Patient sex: M
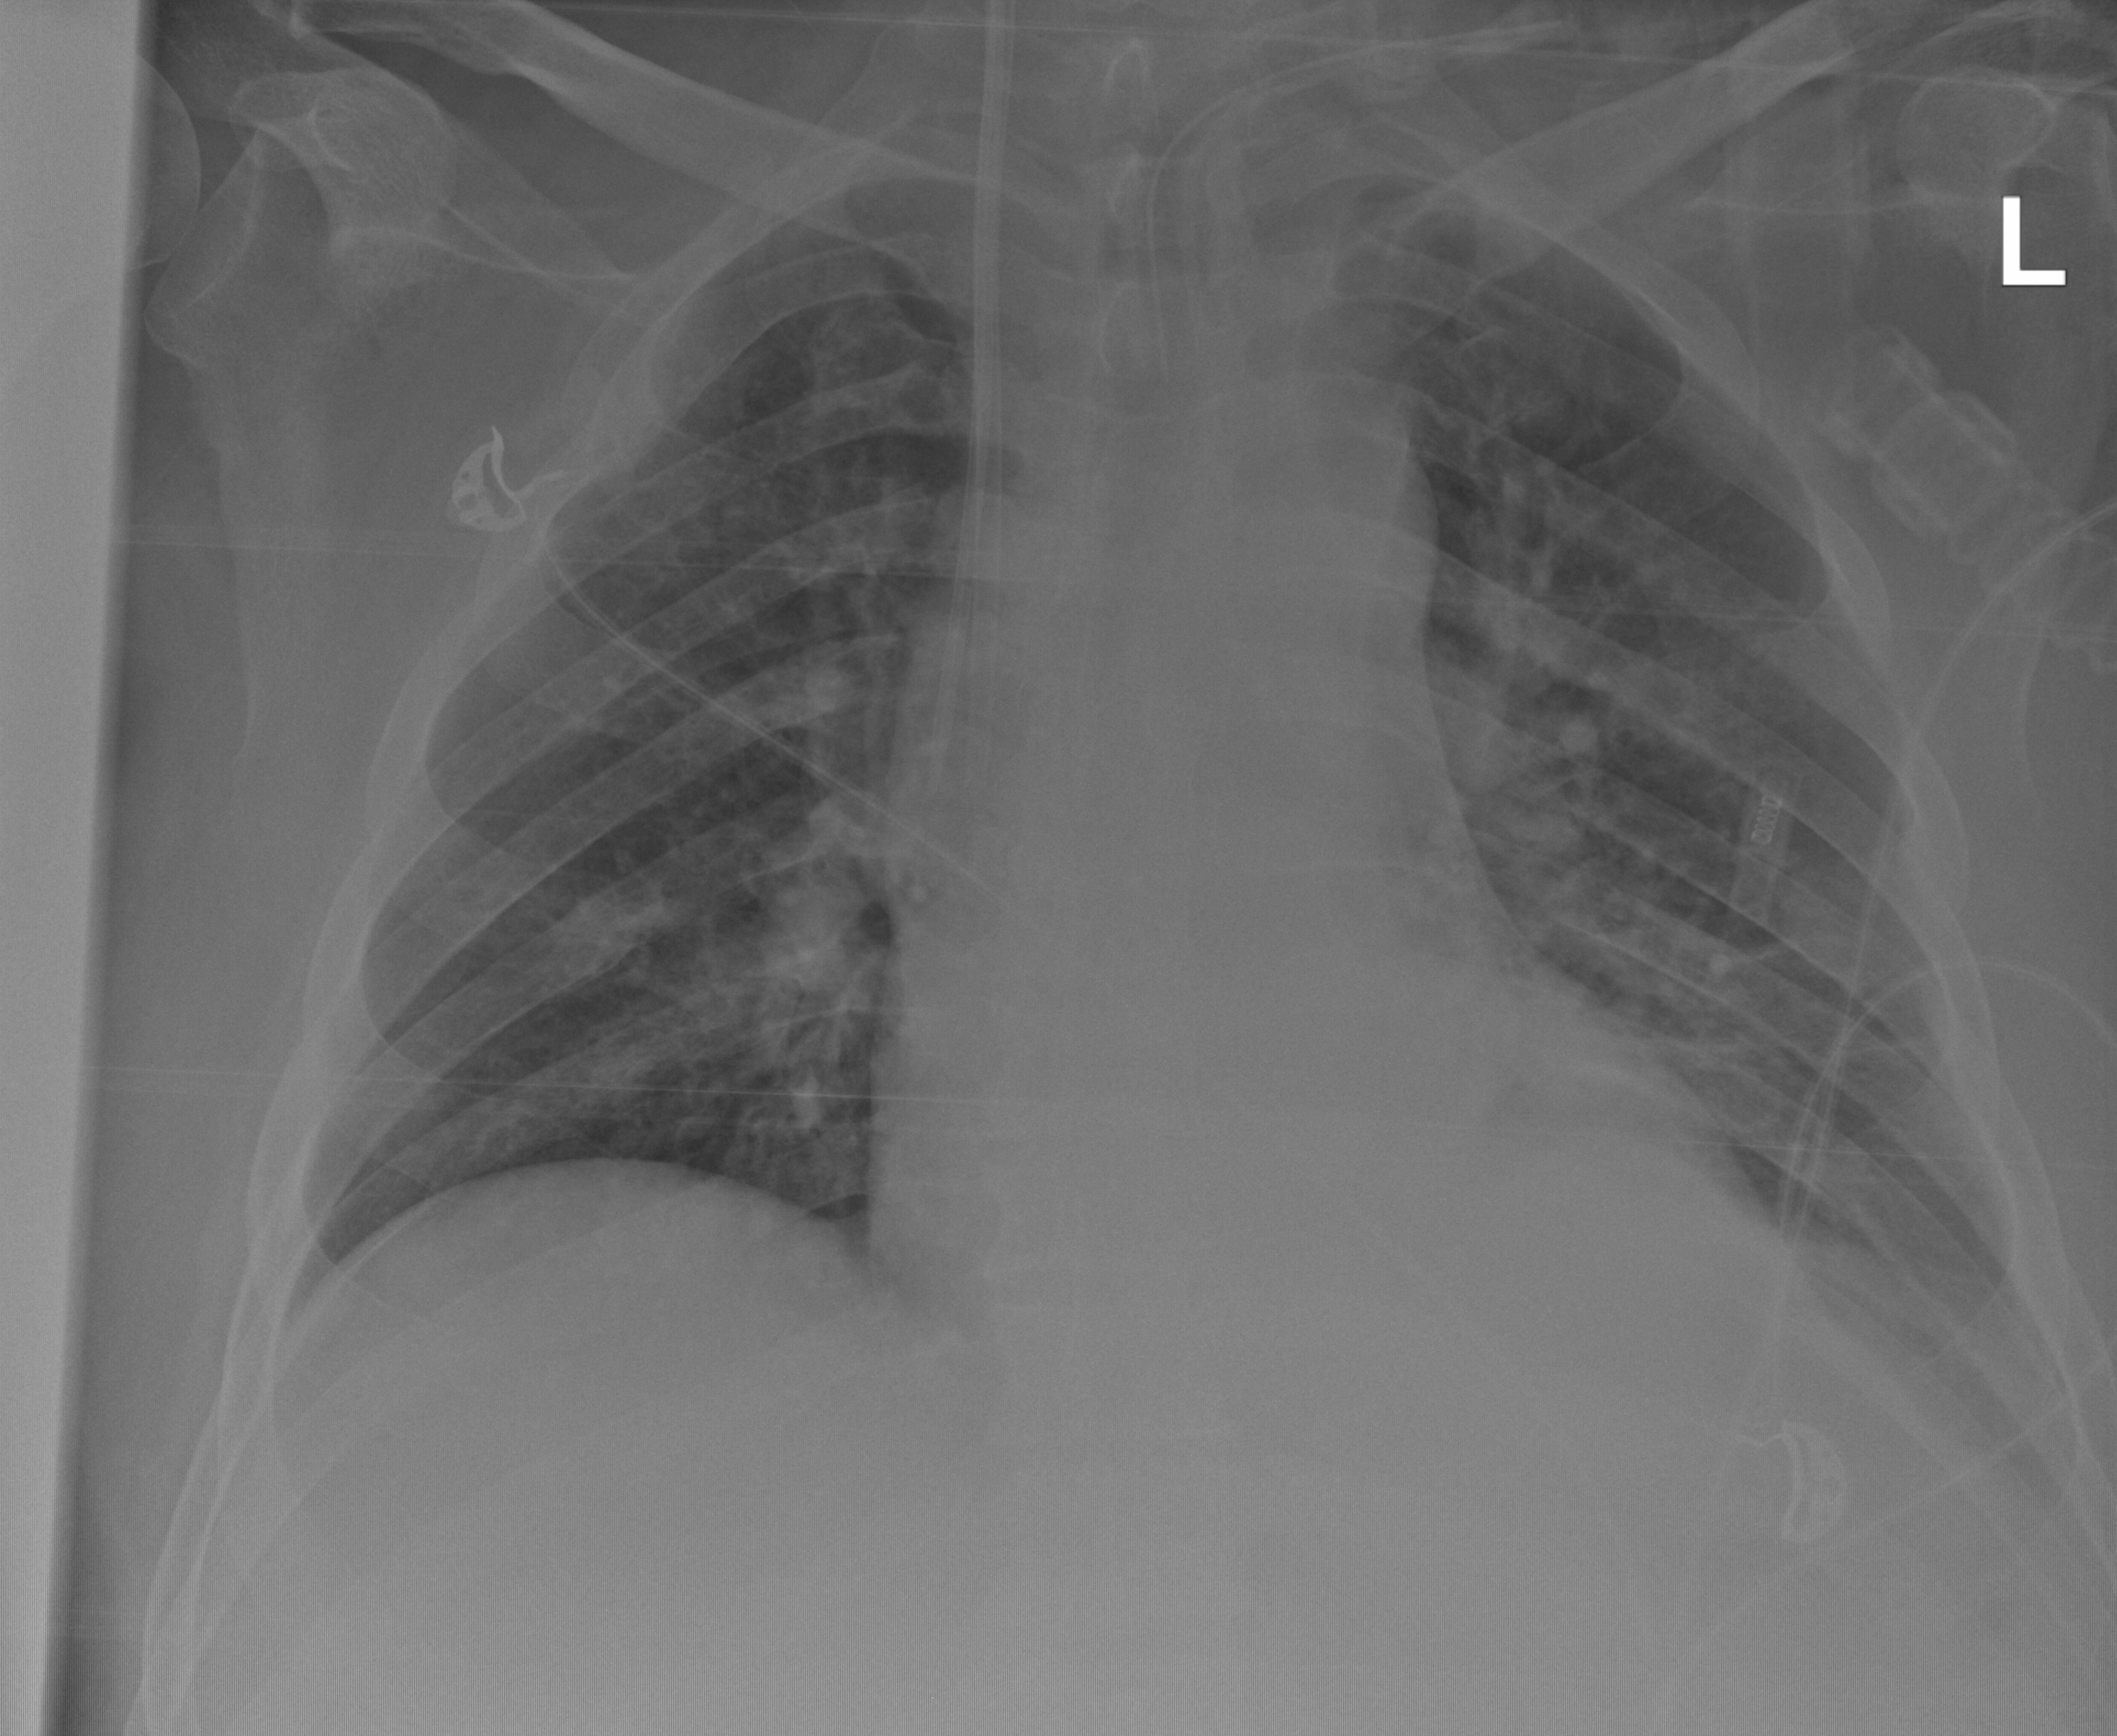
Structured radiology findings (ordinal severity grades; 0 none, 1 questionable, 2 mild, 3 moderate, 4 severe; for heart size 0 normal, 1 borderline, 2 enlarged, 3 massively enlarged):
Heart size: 1
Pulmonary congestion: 2
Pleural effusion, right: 0
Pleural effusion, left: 2
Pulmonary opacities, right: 0
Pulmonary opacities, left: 0
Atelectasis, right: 0
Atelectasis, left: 2